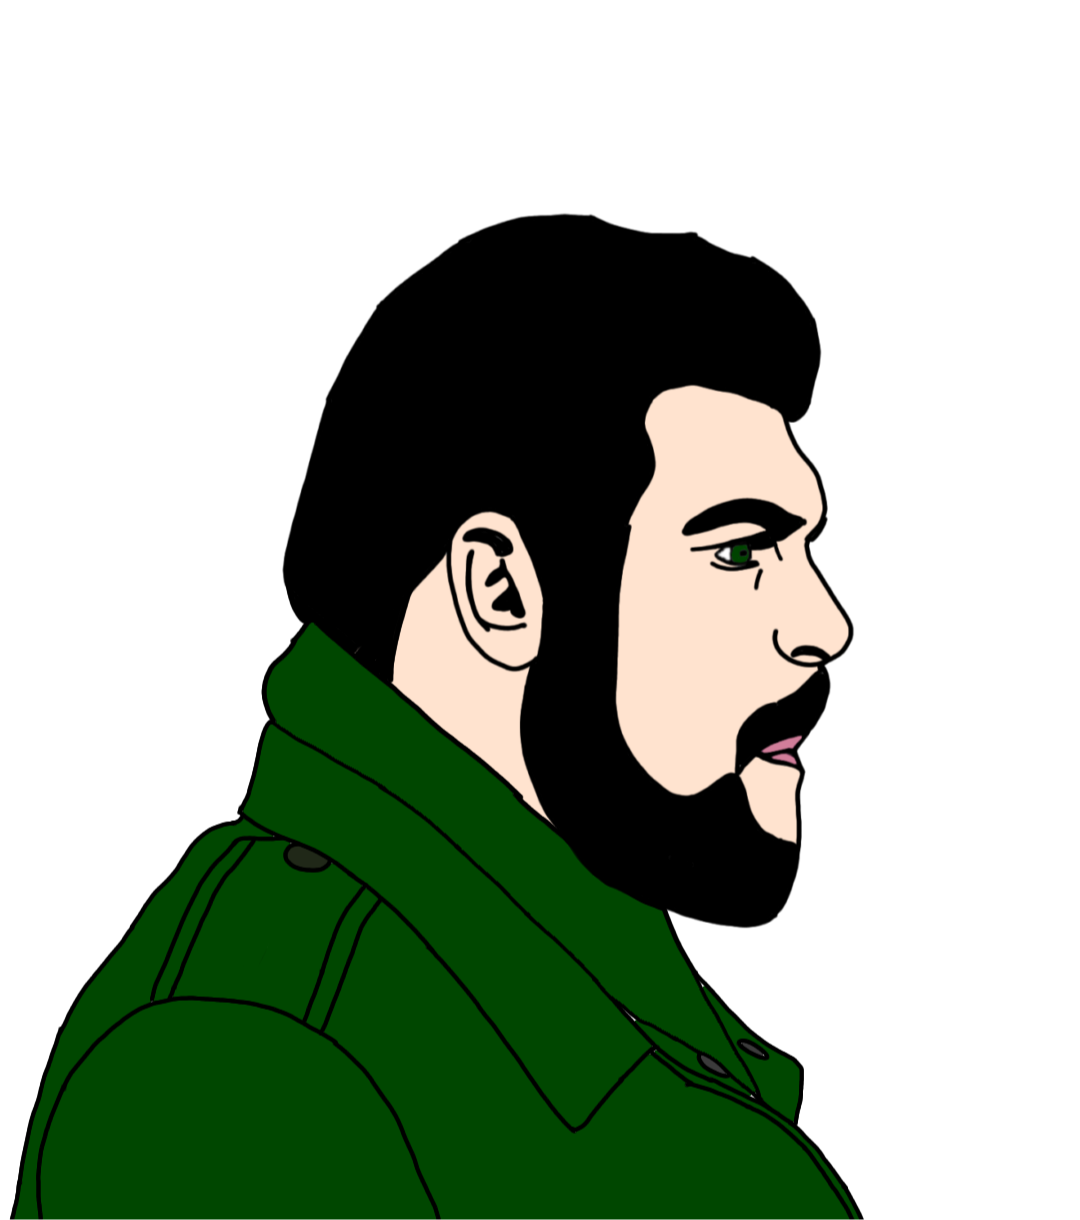
Label: 4_Yes_Chad